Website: macys
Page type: newsletter-management
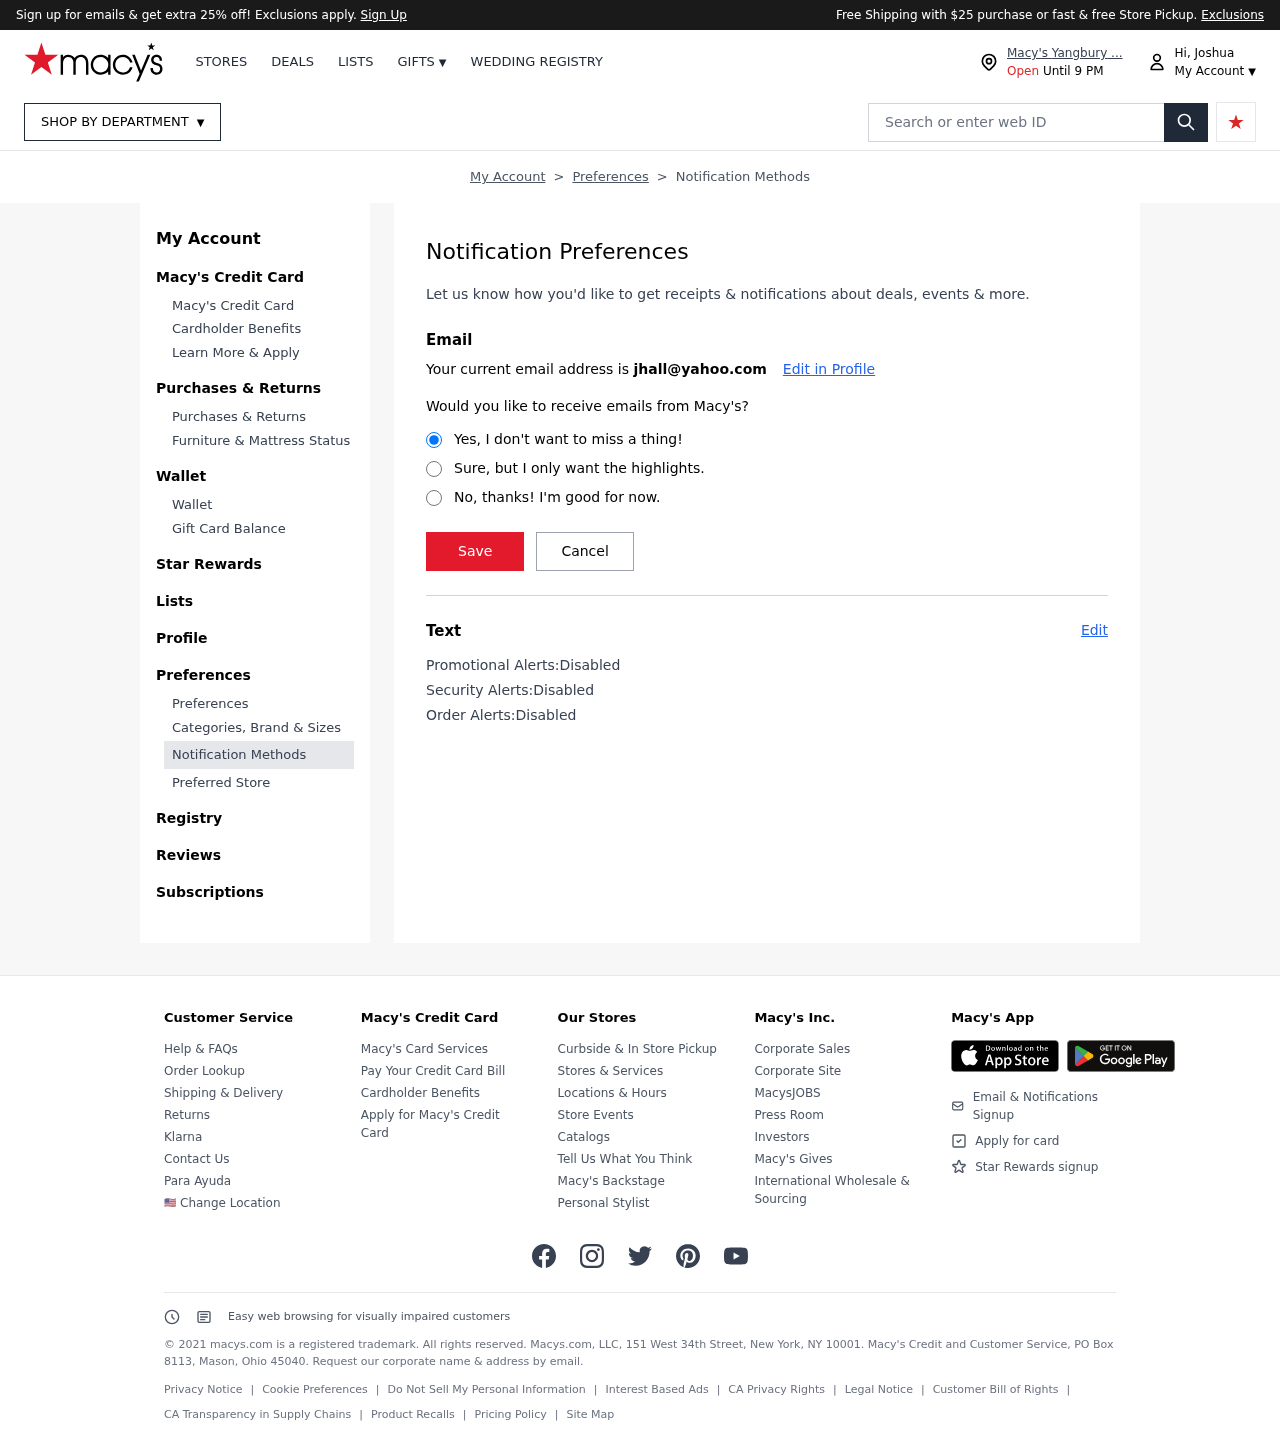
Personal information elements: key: PII_EMAIL
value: jhall@yahoo.com
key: PII_FIRSTNAME
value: Hi, Joshua
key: PII_LOCATION1_CITY
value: Macy's Yangbury ...
Search elements: key: HEADER_SEARCH
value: Search or enter web ID